Question: Count the number of objects in the diagram.
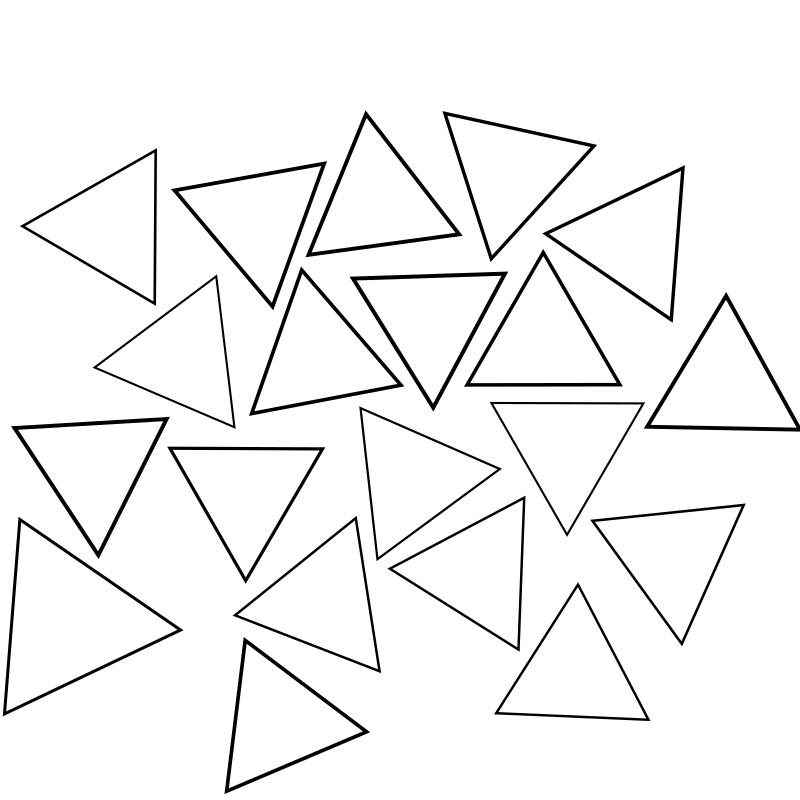
Answer: 20